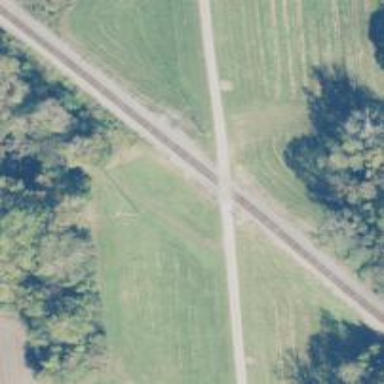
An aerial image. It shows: Railway track.